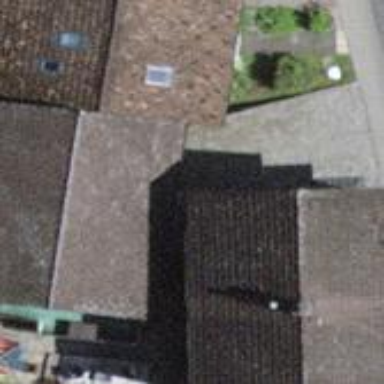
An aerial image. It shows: Simple and straightforward house.